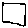
Label: square